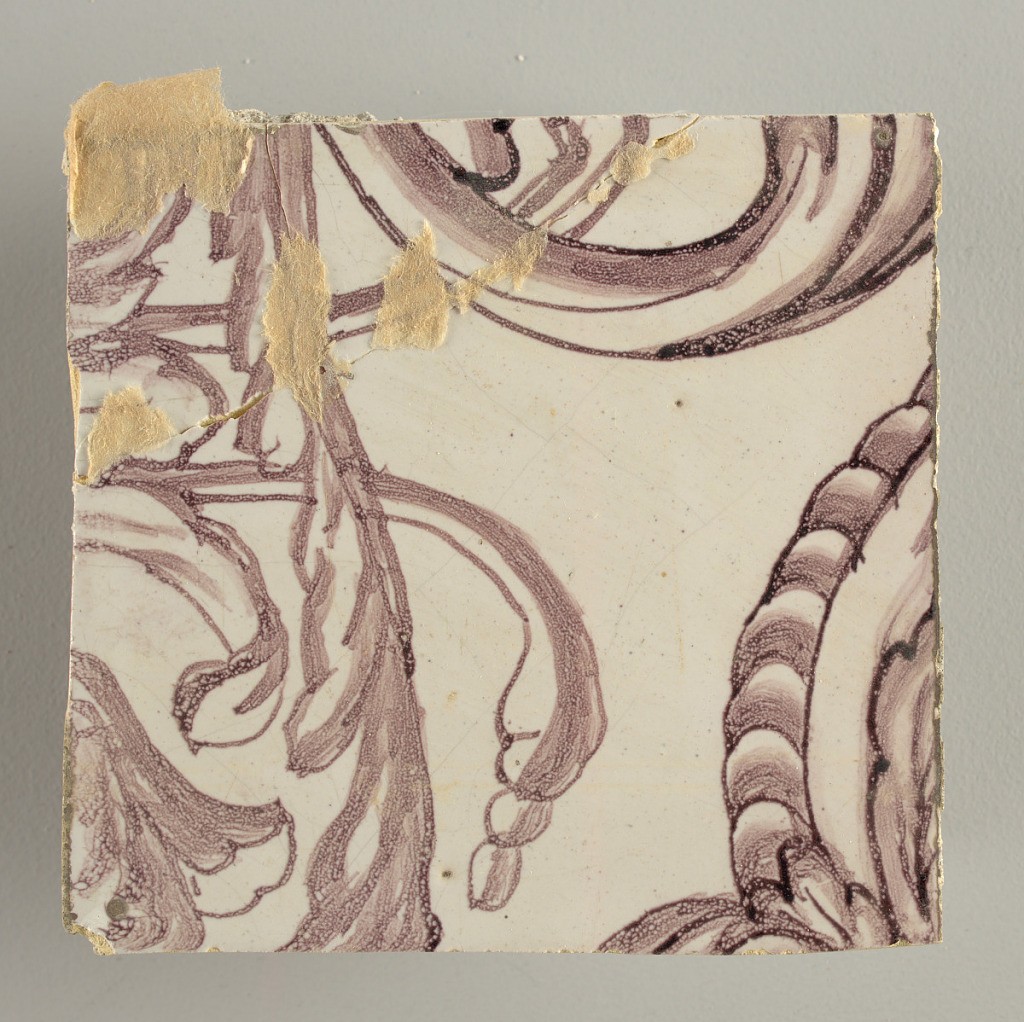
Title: Wall facing
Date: ca. 1725
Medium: Tin-glazed earthenware, underglaze
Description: Horizontal rectangle.  Thirty-seven tiles wide and twenty-one high with opening for door or window nineteen and one-half tiles high and twelve wide.  To left and right of opening, centered canopy above. Left, woman representing Hope, right, a sculputure urn.  Centered above opening, a mascaron.  Arabesque design of foliage.